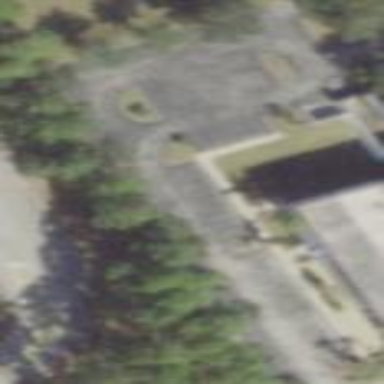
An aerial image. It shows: Parking area.